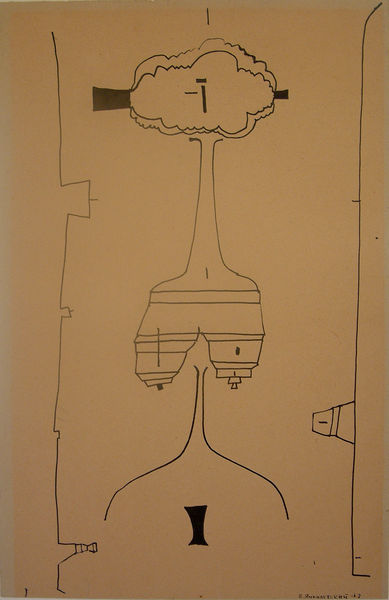
Titel: Nefertiti, Nefertiti
Künstler: Vladimir Iankilevskii (Yankilevsky)
Standort: Amherst (Massachusetts, USA)
Institution: Mead Art Museum, Amherst College
Schlagwörter: architecture, black, wall, brown, tree, drawing, paper, abstract, design, signature, pencil, keyhole